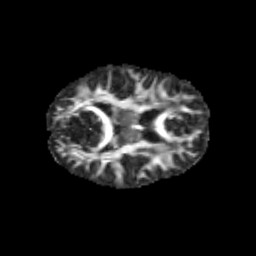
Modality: FA
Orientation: axial
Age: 11
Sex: female
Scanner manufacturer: siemens
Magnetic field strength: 3 T
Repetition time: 3.8 s
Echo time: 0.07 s